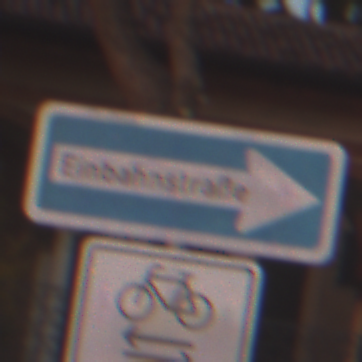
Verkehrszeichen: EinbahnstrasseRechtsweisend
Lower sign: RichtungsangabeDurchPfeile9
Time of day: SunriseSunset
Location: Outdoor (Urban)
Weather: Clear
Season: NotSpecified
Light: Natural